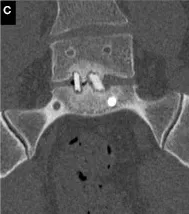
Clinical case of a 38-years-old male patient suffering from low back pain. The patient previously underwent multiple surgeries at the L5-S1 level. Signs of non-union are identifiable in the intervertebral space on the CT scan images of the L5 vertebra and the sacrum (C.
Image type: radiology (ct)